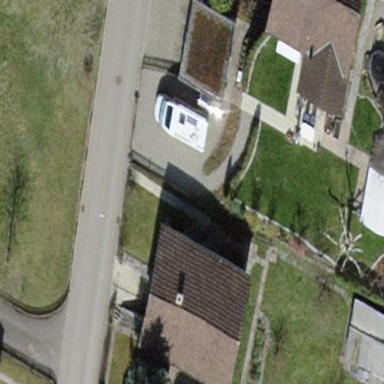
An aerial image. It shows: Detached building.